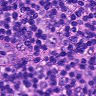
Metastatic tissue present: no